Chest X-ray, PA view. Patient: 56 years old, sex F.
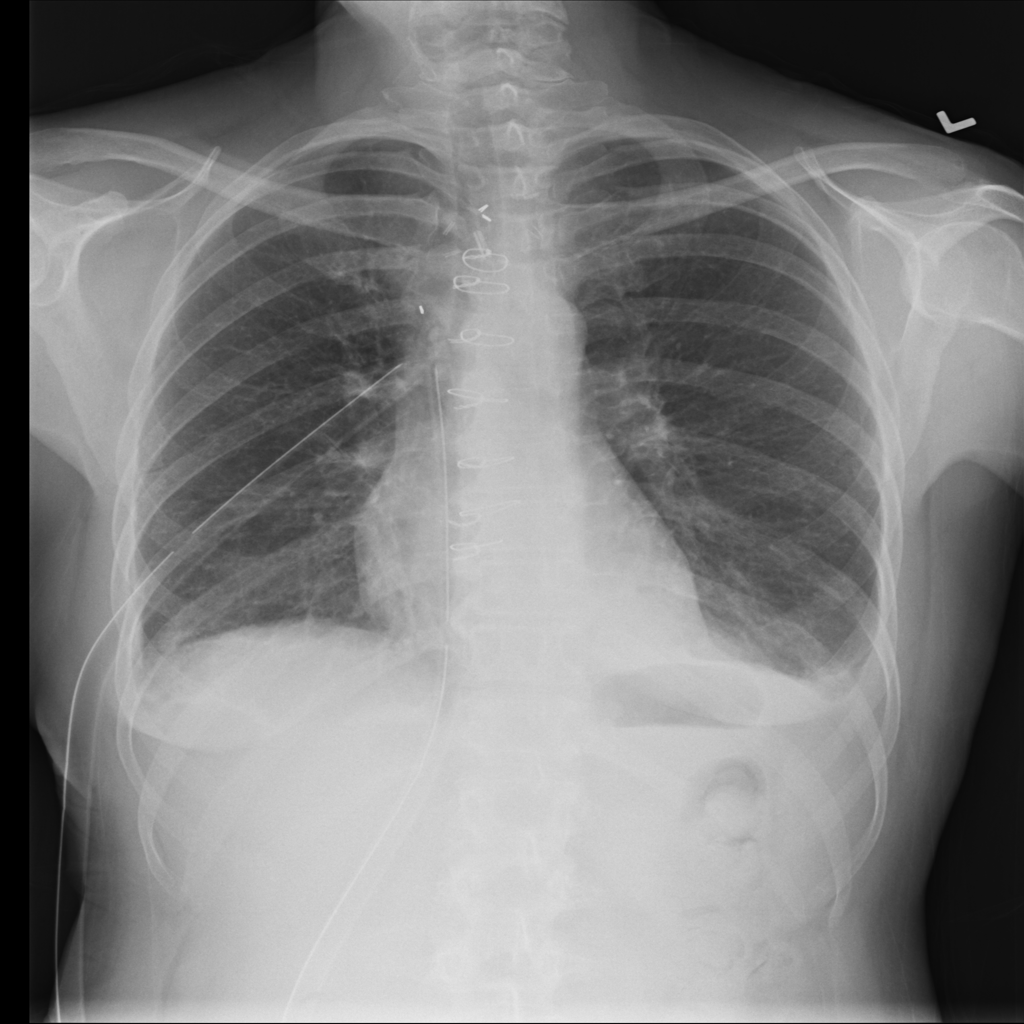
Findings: No Finding